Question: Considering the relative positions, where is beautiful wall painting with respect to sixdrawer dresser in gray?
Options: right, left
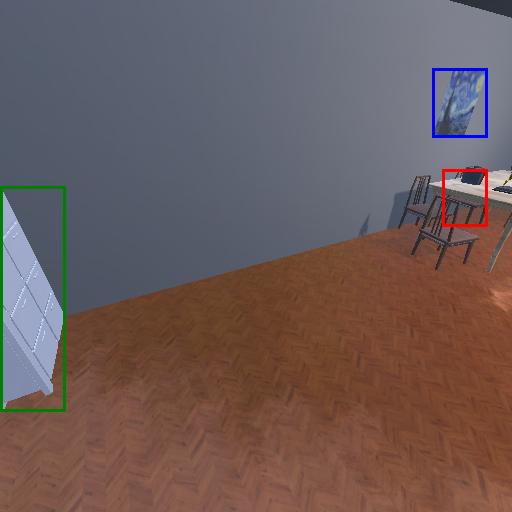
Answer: right